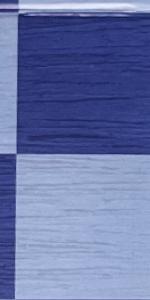
Label: Empty